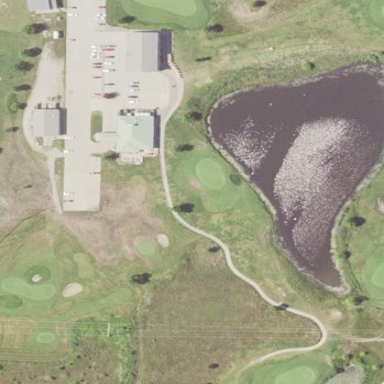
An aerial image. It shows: Water hazard on golf course. The hazard is natural water feature.